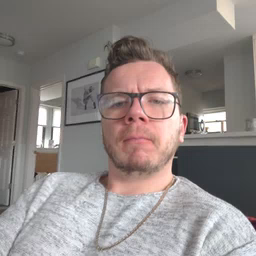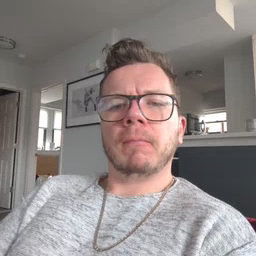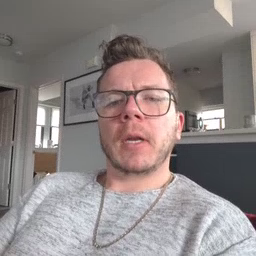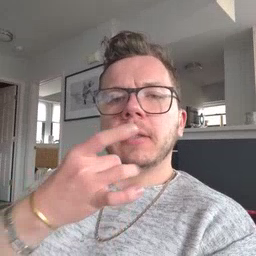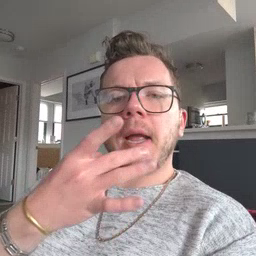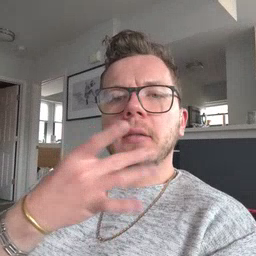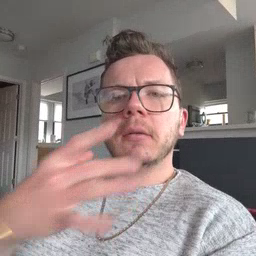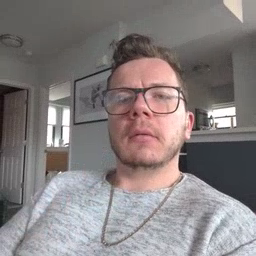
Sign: snack